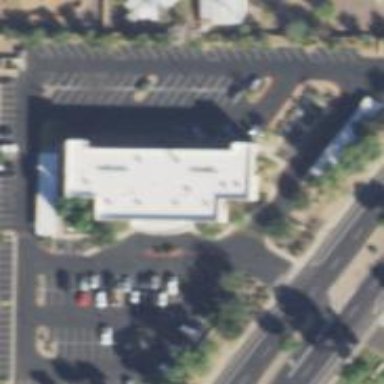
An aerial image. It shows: Healthcare clinic is depicted in the image.